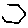
Label: hexagon